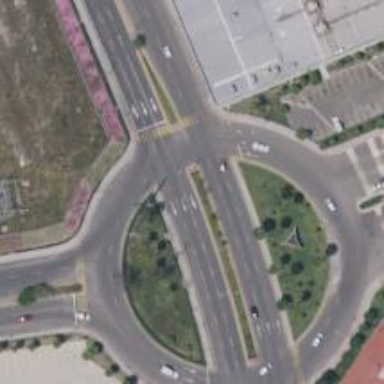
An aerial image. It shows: Primary highway with asphalt surface and circular junction.